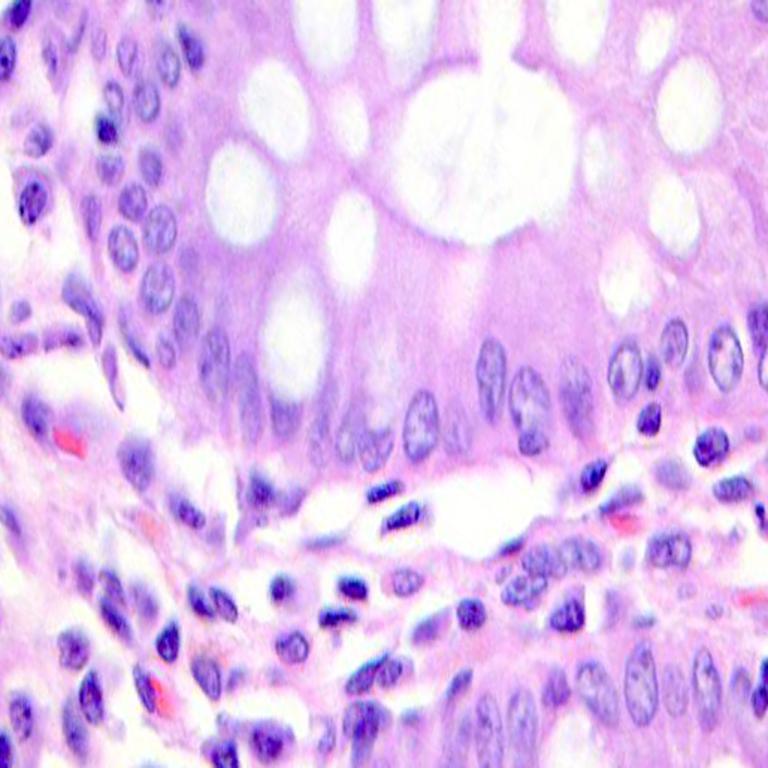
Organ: colon
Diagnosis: benign